Question: I am not sure how to go about this, or if there is a better way to do this, but I have a table called leads(many) and it references agent (one).
I want to make a migration that sets a default value for the agent_id column in the leads table. But i want the default value to loop through all the agent ids. Im not sure how to do this!? Should i use a call back, or should i do in migration file?
Here is the actual question im trying to tackle:
When new leads are created assign it to an agent using a "round robin" That way new leads are distributed evenly across all the agents.
Ive attached a screenshot using SUDO code (i know its not functional as is) as to what I am thinking of doing. Any tips?
(Using ruby on rails w/ postgresql)

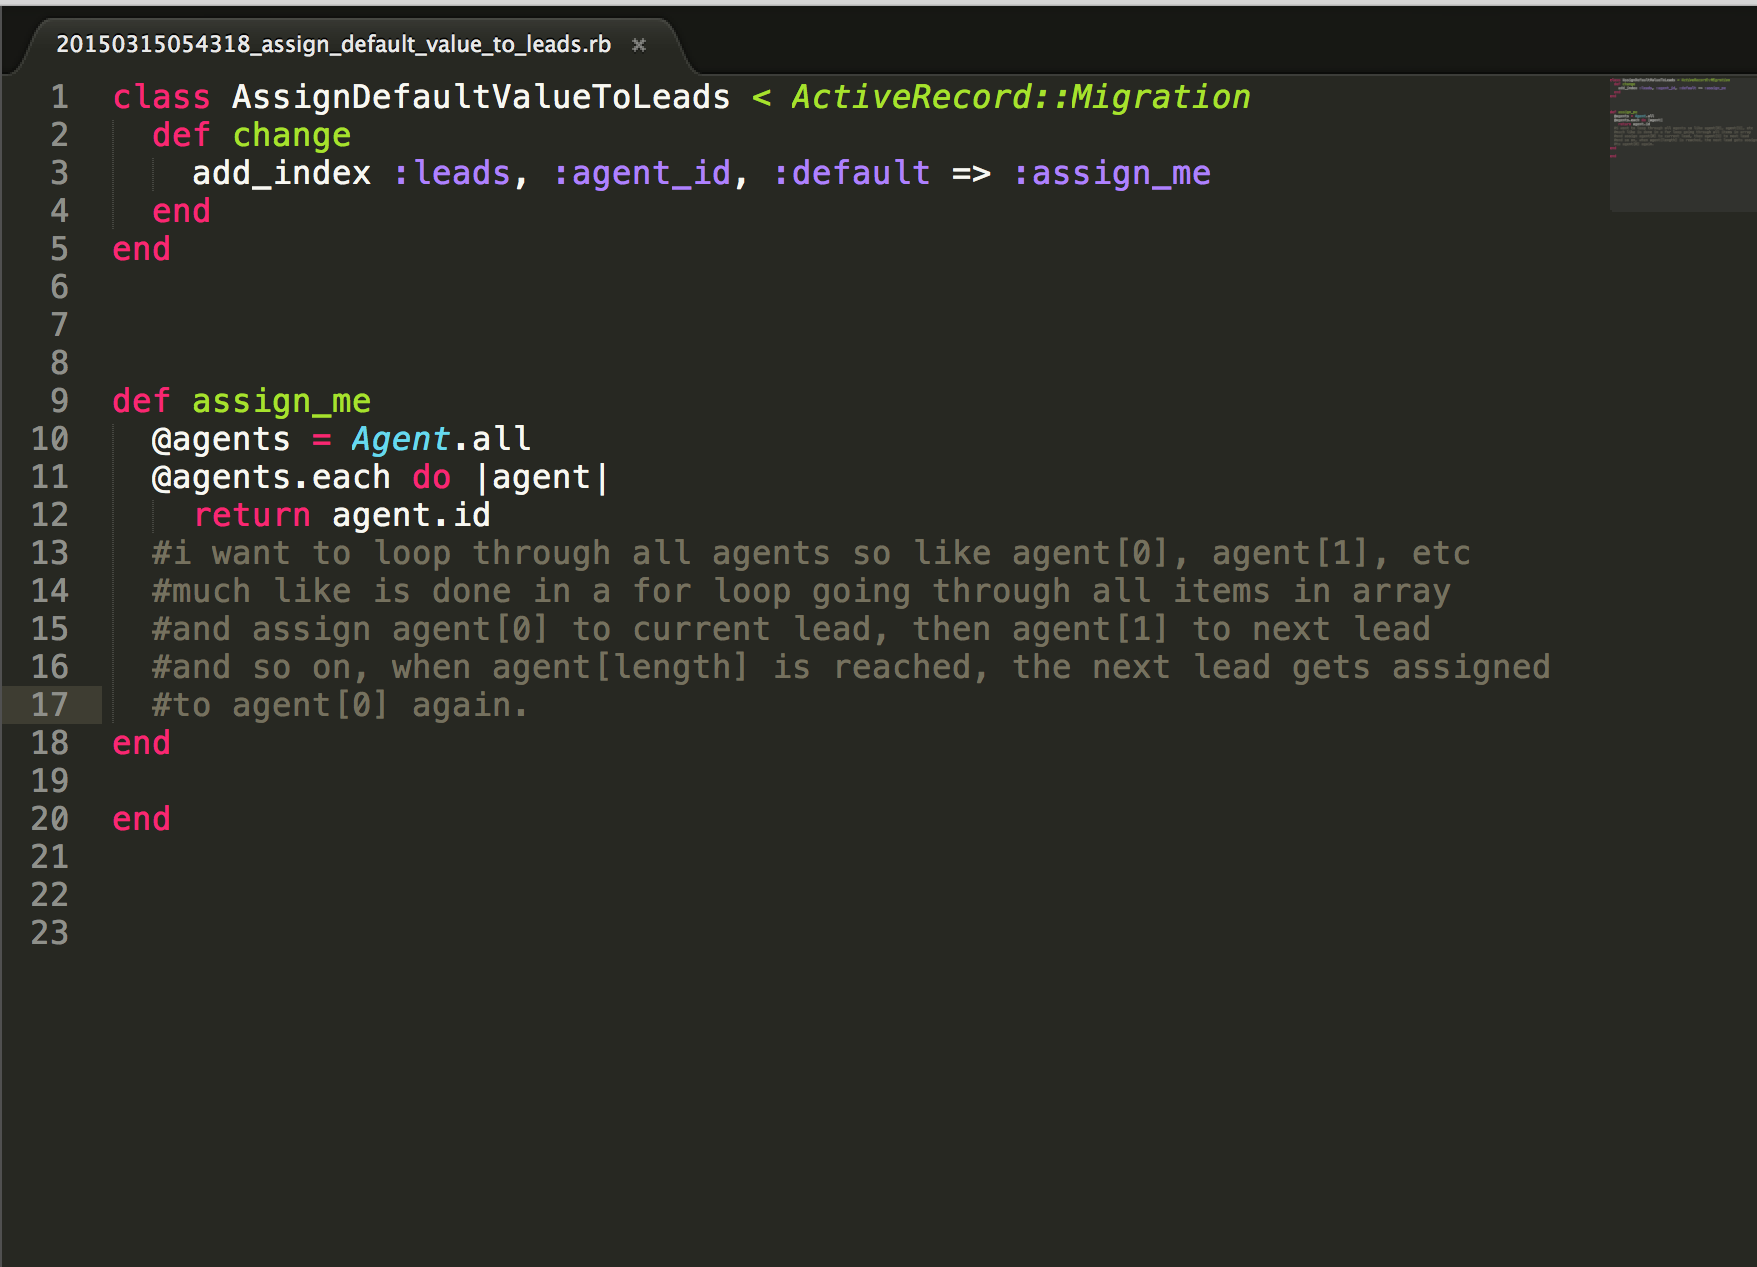
Answer: I think it makes sense to handle this functionality as part of the main app, and not within migration, as there seem to be a significant chunk of functionality to handle.
Probably best to handle it as part of an 'after_create' callback in the 'Lead' model, and use a class variable to track the next agent to be assigned as follows:
'''
class Lead
# Assign the class variable to the first agent
@@next_agent = Agent.first
after_create :set_agent
...
private
# Called by the after_create callback
# Sets the agent_id, and updates the @@next_agent class variable
def set_agent
self.agent_id = @@next_agent.id
@@next_agent = find_next_agent
end
## Called from the set_agent method
## Finds the next agent based on the current value of @@next_agent
def find_next_agent
@@next_agent = Agent.find(@@next_agent.id + 1)
@@next_agent = Agent.first unless @next_agent
end
end
'''
The 'find_next_agent' logic above is a simplistic example, assuming that all Agent objects have ids that increment by 1, and there are no gaps (i.e. no deletions in the table).